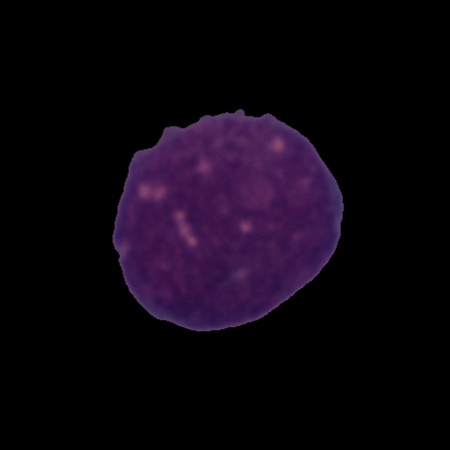
Label: cancer